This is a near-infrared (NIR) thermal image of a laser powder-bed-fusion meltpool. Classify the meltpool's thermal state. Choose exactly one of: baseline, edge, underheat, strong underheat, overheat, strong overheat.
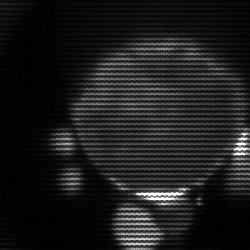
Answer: edge